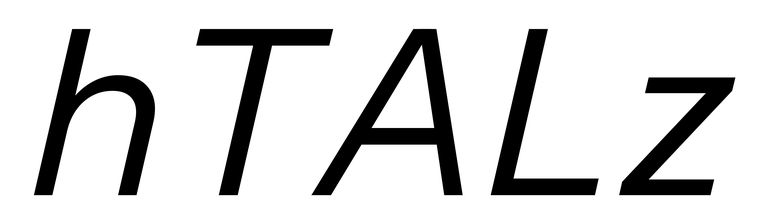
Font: InstrumentSans-Italic_Italic